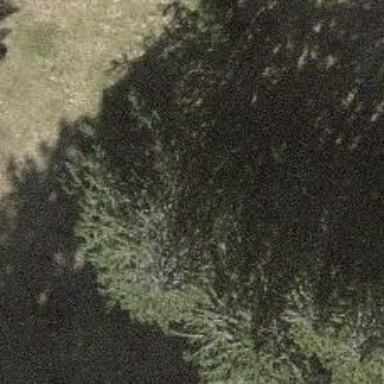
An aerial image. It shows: Evergreen tree with needle-leaved leaves.